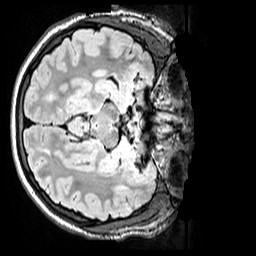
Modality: FLAIR
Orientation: axial
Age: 12
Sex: male
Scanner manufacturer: siemens
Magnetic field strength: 3 T
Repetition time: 5 s
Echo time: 0.388 s